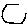
Label: hexagon